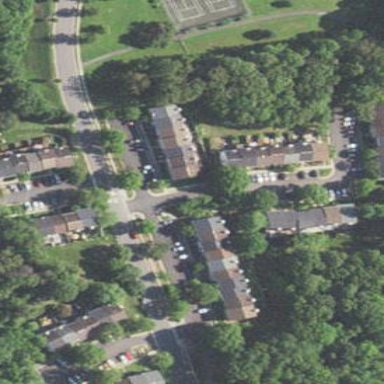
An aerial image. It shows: Residential area.